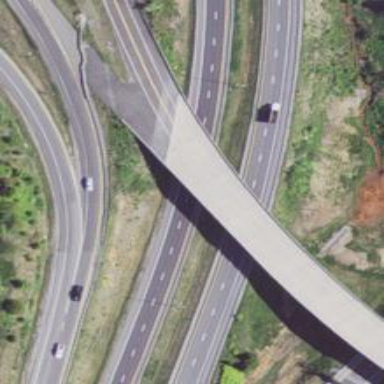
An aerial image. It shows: Bridge.